Question: I got an error while i import an android project from one workspace location to another in eclipse.
I'm using Google_admob in my project to display ads..I does't have any errors and it works well in my old workspace.
: Indigo Service Release 2
Android 4.0.3
[2012-12-03 12:02:27 - Dex Loader] Unable to execute dex: Multiple dex files define Lcom/google/ads/Ad;
Conversion to Dalvik format failed: Unable to execute dex: Multiple dex files define Lcom/google/ads/Ad;

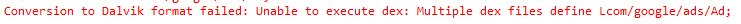
Answer: i found my problem.
I actually import my lib jar file in libs_folder and also in project_libraries(External Jar)..So 2 times dex file has created in ..Now i deleted one jar file from one location ..
now its working
Thanks for your support geeks..